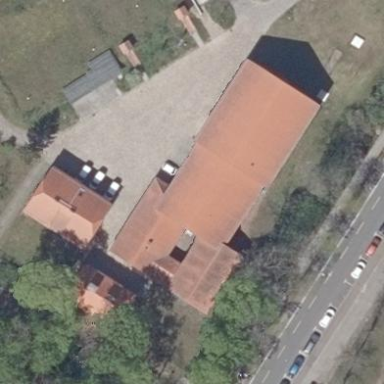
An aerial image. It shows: Commercial building with gabled roof covered with roof tiles.